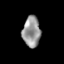
Tissue: skin
Cell type: Epithelial cells
Senescence score: 0.2462
Nuclear area (px): 529
Mean DAPI intensity: 151.401